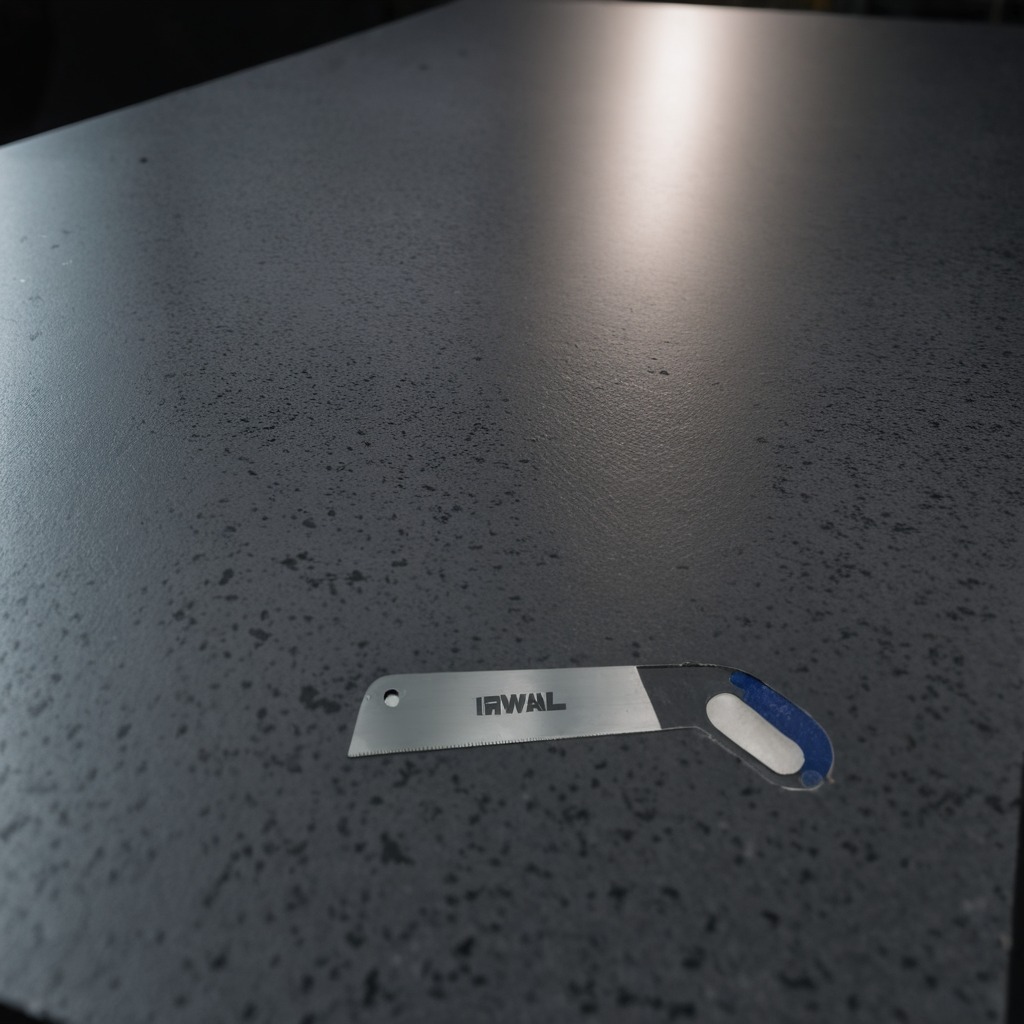
A metal saw is lying on a clean granite table inside a workshop at night dim ambient light soft shadows worn but